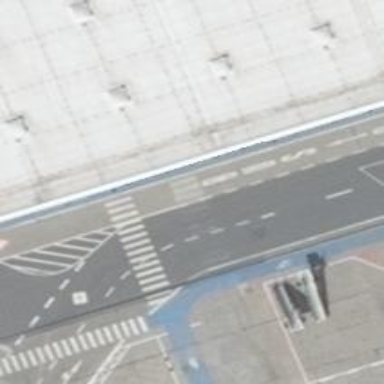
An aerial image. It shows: Pedestrian crossing with zebra markings on footway.